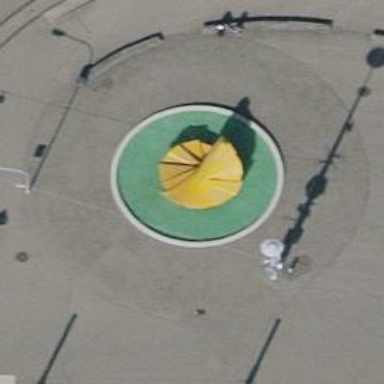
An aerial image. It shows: Beautiful fountain.